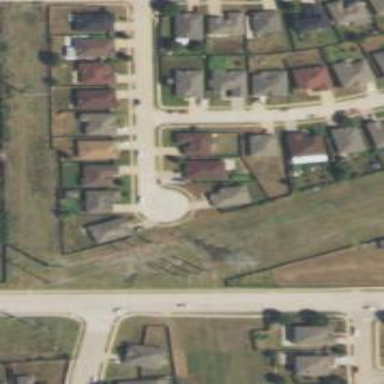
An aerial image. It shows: Residential road.